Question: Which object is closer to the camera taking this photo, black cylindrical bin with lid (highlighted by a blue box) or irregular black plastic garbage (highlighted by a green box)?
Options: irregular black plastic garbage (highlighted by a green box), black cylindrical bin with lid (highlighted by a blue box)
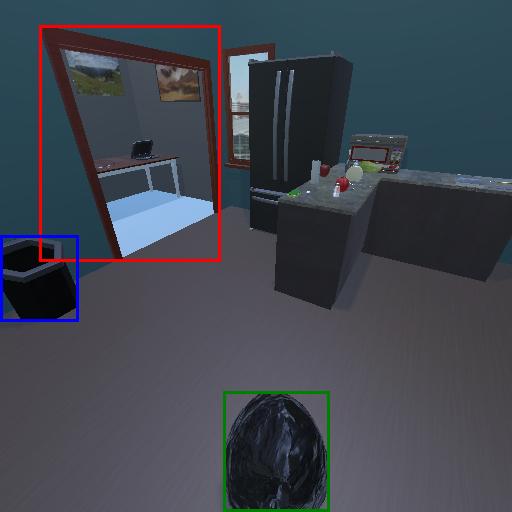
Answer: irregular black plastic garbage (highlighted by a green box)